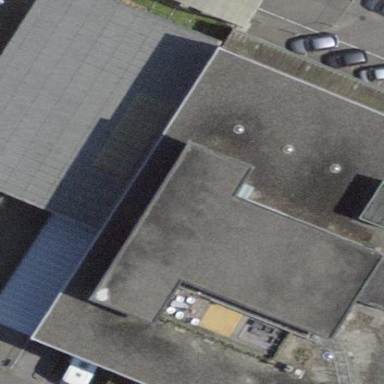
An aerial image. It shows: Office building.